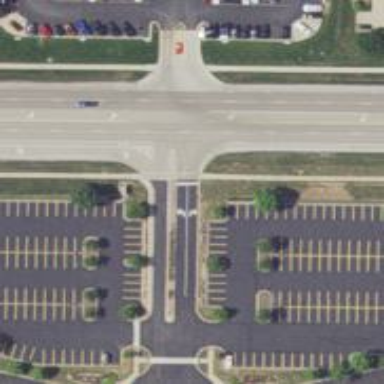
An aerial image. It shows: Uncontrolled crossing with pedestrian island and marked lines.